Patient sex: F
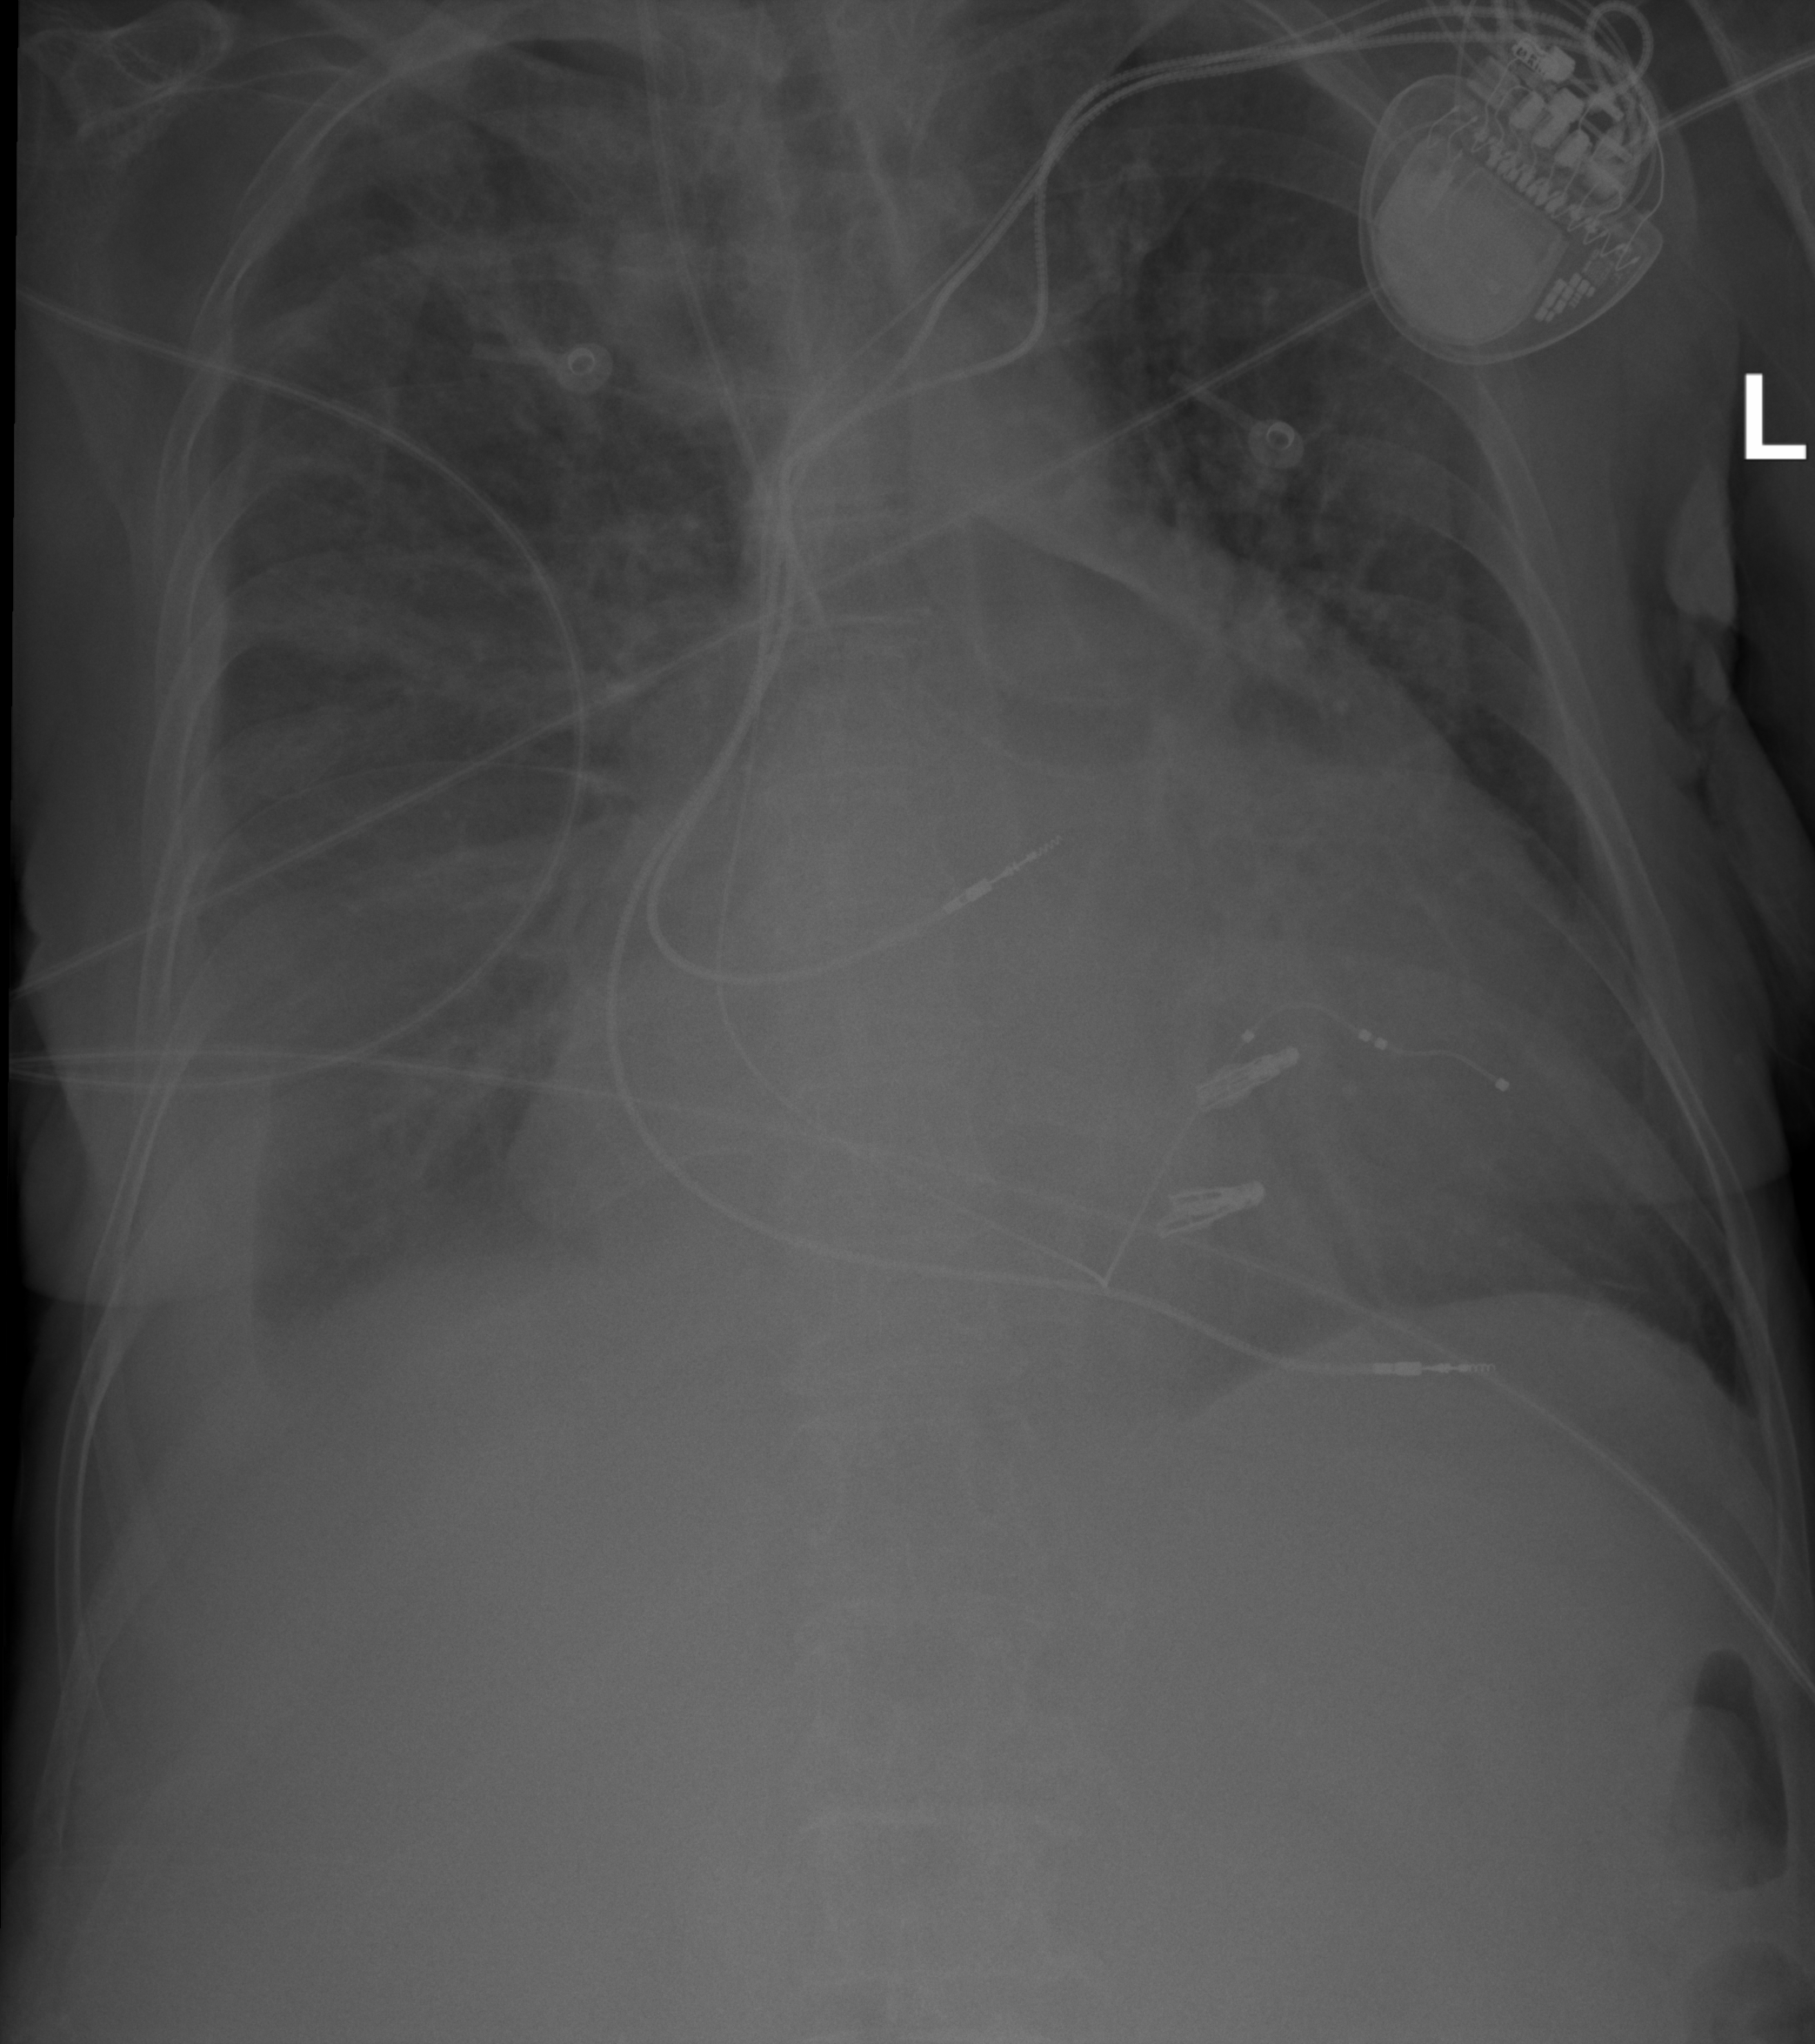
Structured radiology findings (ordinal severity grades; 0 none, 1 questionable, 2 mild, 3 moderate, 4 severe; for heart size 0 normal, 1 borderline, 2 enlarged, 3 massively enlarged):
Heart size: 2
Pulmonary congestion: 2
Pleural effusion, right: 3
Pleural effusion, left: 0
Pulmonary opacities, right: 3
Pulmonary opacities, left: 2
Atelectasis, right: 2
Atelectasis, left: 2